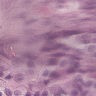
Metastatic tissue present: yes